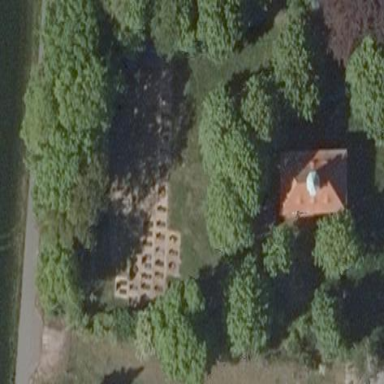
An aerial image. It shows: Cemetery.